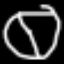
Label: clock